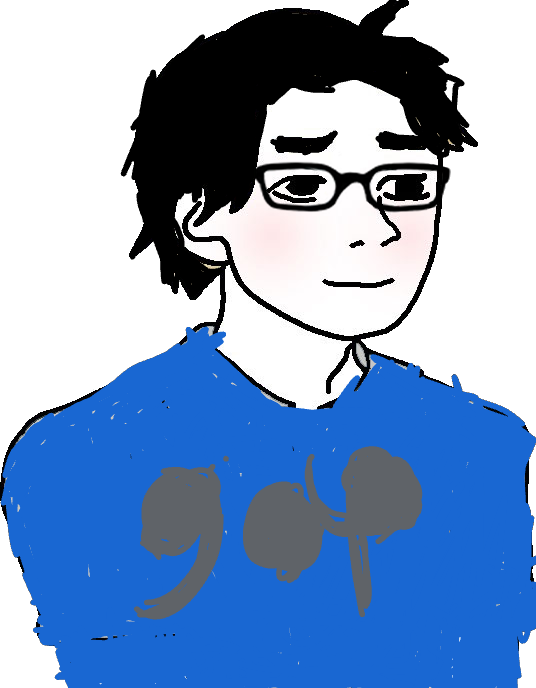
Label: 5_Trad_Boywife